Question: I apologize if this is a stupid question but I have no real experience with web developement and I couldn't find a good example to copy/paste from.
I am trying to produce a simple graph based on a CSV file, which looks like this (unix timestamp, human readable date, T1, T2, T3) and which has irregular intervals
temperatures.dat
'''
<PHONE>, Sun Jan 31 15:42:06 2016, 21.44, 21.38, 21.06
<PHONE>, Sun Jan 31 15:42:18 2016, 21.44, 21.38, 21.06
<PHONE>, Sun Jan 31 15:42:31 2016, 21.44, 21.38, 21.00
<PHONE>, Sun Jan 31 15:42:43 2016, 21.44, 21.38, 21.00
<PHONE>, Sun Jan 31 15:42:56 2016, 21.44, 21.38, 21.06
<PHONE>, Sun Jan 31 15:43:08 2016, 21.44, 21.38, 21.00
<PHONE>, Sun Jan 31 15:43:21 2016, 21.44, 21.38, 21.00
<PHONE>, Sun Jan 31 15:43:33 2016, 21.44, 21.31, 21.00
<PHONE>, Sun Jan 31 15:43:46 2016, 21.44, 21.38, 21.00
<PHONE>, Sun Jan 31 15:43:58 2016, 21.44, 21.31, 21.00
<PHONE>, Sun Jan 31 15:44:11 2016, 21.44, 21.31, 21.00
<PHONE>, Sun Jan 31 15:44:23 2016, 21.44, 21.31, 21.00
<PHONE>, Sun Jan 31 15:44:36 2016, 21.44, 21.31, 21.00
<PHONE>, Sun Jan 31 15:44:48 2016, 21.38, 21.31, 21.00
<PHONE>, Sun Jan 31 15:45:01 2016, 21.44, 21.31, 20.94
<PHONE>, Sun Jan 31 15:45:13 2016, 21.44, 21.31, 21.00
<PHONE>, Sun Jan 31 15:45:26 2016, 21.44, 21.31, 21.00
<PHONE>, Sun Jan 31 15:45:38 2016, 21.38, 21.31, 21.00
<PHONE>, Sun Jan 31 15:45:51 2016, 21.38, 21.31, 21.00
<PHONE>, Sun Jan 31 15:46:03 2016, 21.38, 21.31, 21.00
<PHONE>, Sun Jan 31 15:46:15 2016, 21.38, 21.31, 21.00
<PHONE>, Sun Jan 31 15:46:28 2016, 21.38, 21.31, 20.94
<PHONE>, Sun Jan 31 15:46:40 2016, 21.38, 21.31, 20.94
<PHONE>, Sun Jan 31 15:46:53 2016, 21.38, 21.31, 20.94
<PHONE>, Sun Jan 31 15:47:05 2016, 21.38, 21.31, 20.94
<PHONE>, Sun Jan 31 15:47:18 2016, 21.38, 21.31, 20.94
<PHONE>, Sun Jan 31 15:47:30 2016, 21.31, 21.31, 20.94
<PHONE>, Sun Jan 31 15:47:43 2016, 21.31, 21.31, 20.94
<PHONE>, Sun Jan 31 15:47:55 2016, 21.31, 21.25, 20.94
<PHONE>, Sun Jan 31 15:48:08 2016, 21.31, 21.25, 20.94
<PHONE>, Sun Jan 31 15:48:20 2016, 21.31, 21.19, 20.88
<PHONE>, Sun Jan 31 15:48:33 2016, 21.31, 21.25, 20.88
<PHONE>, Sun Jan 31 15:48:45 2016, 21.31, 21.19, 20.94
<PHONE>, Sun Jan 31 15:48:58 2016, 21.31, 21.19, 20.88
<PHONE>, Sun Jan 31 15:49:10 2016, 21.31, 21.19, 20.88
<PHONE>, Sun Jan 31 15:49:23 2016, 21.31, 21.25, 20.88
<PHONE>, Sun Jan 31 15:49:35 2016, 21.31, 21.19, 20.88
<PHONE>, Sun Jan 31 15:49:48 2016, 21.31, 21.25, 20.88
<PHONE>, Sun Jan 31 15:50:00 2016, 21.31, 21.19, 20.88
<PHONE>, Sun Jan 31 15:50:13 2016, 21.25, 21.19, 20.88
<PHONE>, Sun Jan 31 15:50:25 2016, 21.25, 21.19, 20.88
<PHONE>, Sun Jan 31 15:50:38 2016, 21.25, 21.19, 20.88
<PHONE>, Sun Jan 31 15:50:50 2016, 21.25, 21.19, 20.88
<PHONE>, Sun Jan 31 15:51:03 2016, 21.25, 21.19, 20.88
<PHONE>, Sun Jan 31 15:51:15 2016, 21.25, 21.19, 20.88
'''
temperatures.html
'''
<!DOCTYPE HTML PUBLIC "-//W3C//DTD HTML 4.01//EN" "http://www.w3.org/TR/html4/strict.dtd">
<html>
<head>
<meta http-equiv="Content-Type" content="text/html; charset=utf-8">
<title>Test</title>
<script src="http://ajax.googleapis.com/ajax/libs/jquery/1.7.1/jquery.min.js" type="text/javascript"></script>
<script src="http://code.highcharts.com/highcharts.js" type="text/javascript"></script>
<script type="text/javascript">
$(document).ready(function() {
var c = [];
var t1 = [];
var t2 = [];
var t3 = [];
var options = {
chart: {
renderTo: 'chart',
defaultSeriesType: 'line',
zoomType: 'x'
},
title: {
text: 'temperature readings from Rasberry Pi'
},
xAxis: {
title: { text: 'Date Measurement' },
type: 'datetime',
series: [{ data: c}]
},
yAxis: { title: { text: 'Temperature (C)' }, ordinal: false },
series: [{ data: t1, name : 'sensor A'}, { data: t2, name : 'sensor B'}, { data: t3, name : 'sensor C'}]
};
var jqxhr = $.get('temperatures.dat', function(data) {
var lines = data.split('
');
$.each(lines, function(lineNo, line) {
var items = line.split(',');
val1=parseFloat(items[2])
val2=parseFloat(items[3])
val3=parseFloat(items[4])
if(!isNaN(val1) && !isNaN(val2) && !isNaN(val3)) {
c.push(parseInt(items[0]*1000));
t1.push(val1);
t2.push(val2);
t3.push(val3);
}
})
var chart = new Highcharts.Chart(options);
});
});
</script>
</head>
<body>
<div id="chart" style="width: 600px; height: 400px; margin: 0 auto"></div>
</body>
</html>
'''
which generates the following plot

However as it, it just doesn't recognize the time stamps and just plots following line numbers, 0, 1, 2, ...
If someone could point me in the right direction on how to modify the code I would be very grateful!
(
<URL>
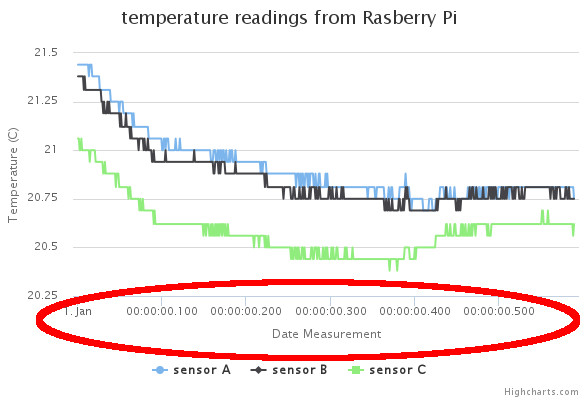
Answer: Answering my own question, based on another example I found I managed to construct this working code. The important point is to have data pairs (x,y) in each series, instead of separate x and y series.
'''
<!DOCTYPE HTML PUBLIC "-//W3C//DTD HTML 4.01//EN" "http://www.w3.org/TR/html4/strict.dtd">
<html>
<head>
<script src="http://ajax.googleapis.com/ajax/libs/jquery/1.7.1/jquery.min.js" type="text/javascript"></script>
<script src="http://code.highcharts.com/highcharts.js" type="text/javascript"></script>
<script src="https://code.highcharts.com/modules/boost.js"></script>
<script src="https://code.highcharts.com/modules/exporting.js"></script>
<script type="text/javascript">
$(document).ready(function() {
// Define and initialize "options"
options = {
chart: {
renderTo: 'container',
type: 'line',
zoomType: 'x'
},
title: { text: 'temperature measurements' },
xAxis: { type: 'datetime' },
yAxis: { title: { text: 'Temperature (C)' } },
series: []
};
// Read datafile
$.get('temperatures.dat', function(data) {
var series1 = { data: [], name: 'sensor A' };
var series2 = { data: [], name: 'sensor B' };
var series3 = { data: [], name: 'sensor C' };
// Split the lines
var lines = data.split('
');
// Slit each line into items separated by commas
$.each(lines, function(lineNo, line) {
var items = line.split(',');
// Add 3600 for timezone offset and multiply by 1000 to have time in ms
t=(parseInt(items[0])+3600)*1000;
val1=parseFloat(items[2]);
val2=parseFloat(items[3]);
val3=parseFloat(items[4]);
// Add to series if conversion was successful
if(!isNaN(val1)) series1.data.push([t, val1]);
if(!isNaN(val2)) series2.data.push([t, val2]);
if(!isNaN(val3)) series3.data.push([t, val3]);
});
// Push the completed series
options.series.push(series1,series2,series3);
// Create the plot
new Highcharts.Chart(options);
});
});
</script>
</head>
<body>
<div id="container" style="width: 800px; height: 500px; margin: 0 auto"></div>
</body>
</html>
'''